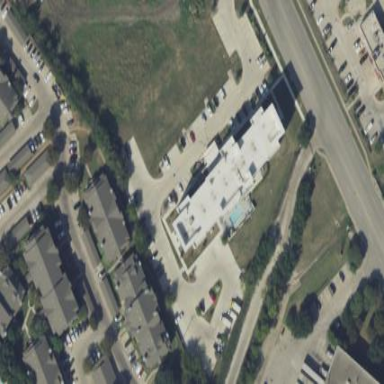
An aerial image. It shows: Hotel building.